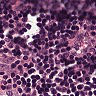
Metastatic tissue present: no